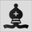
Piece: bB